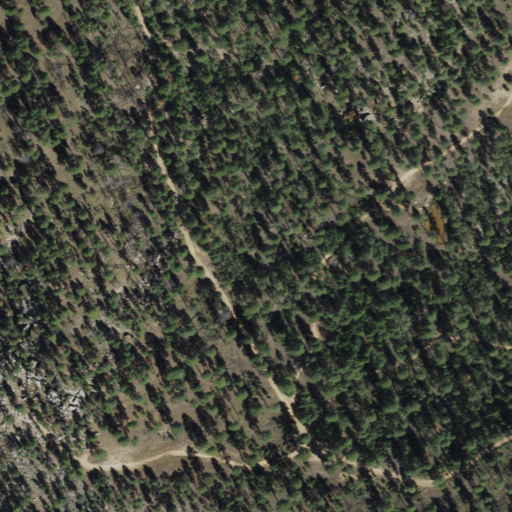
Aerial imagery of ridge(s) in Arizona named Slim Jim Ridge containing evergreen forest and grassland